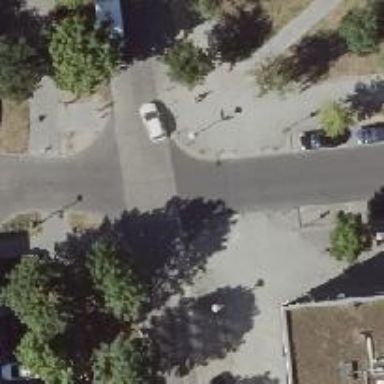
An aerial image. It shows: Unmarked road crossing.